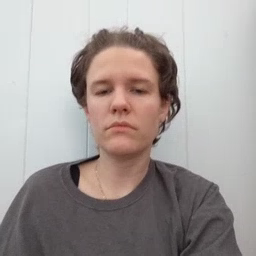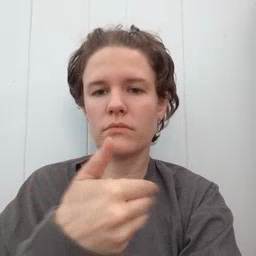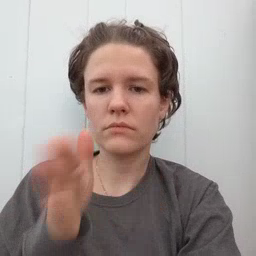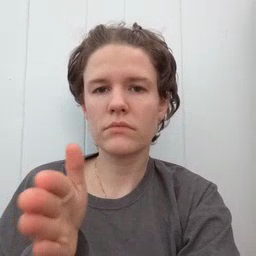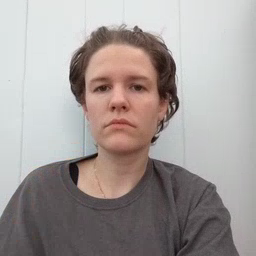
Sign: room